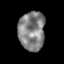
Tissue: skin
Cell type: Epithelial cells
Senescence score: 0.237
Nuclear area (px): 1006
Mean DAPI intensity: 130.253